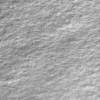
Label: not_dusty